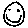
Label: smiley face